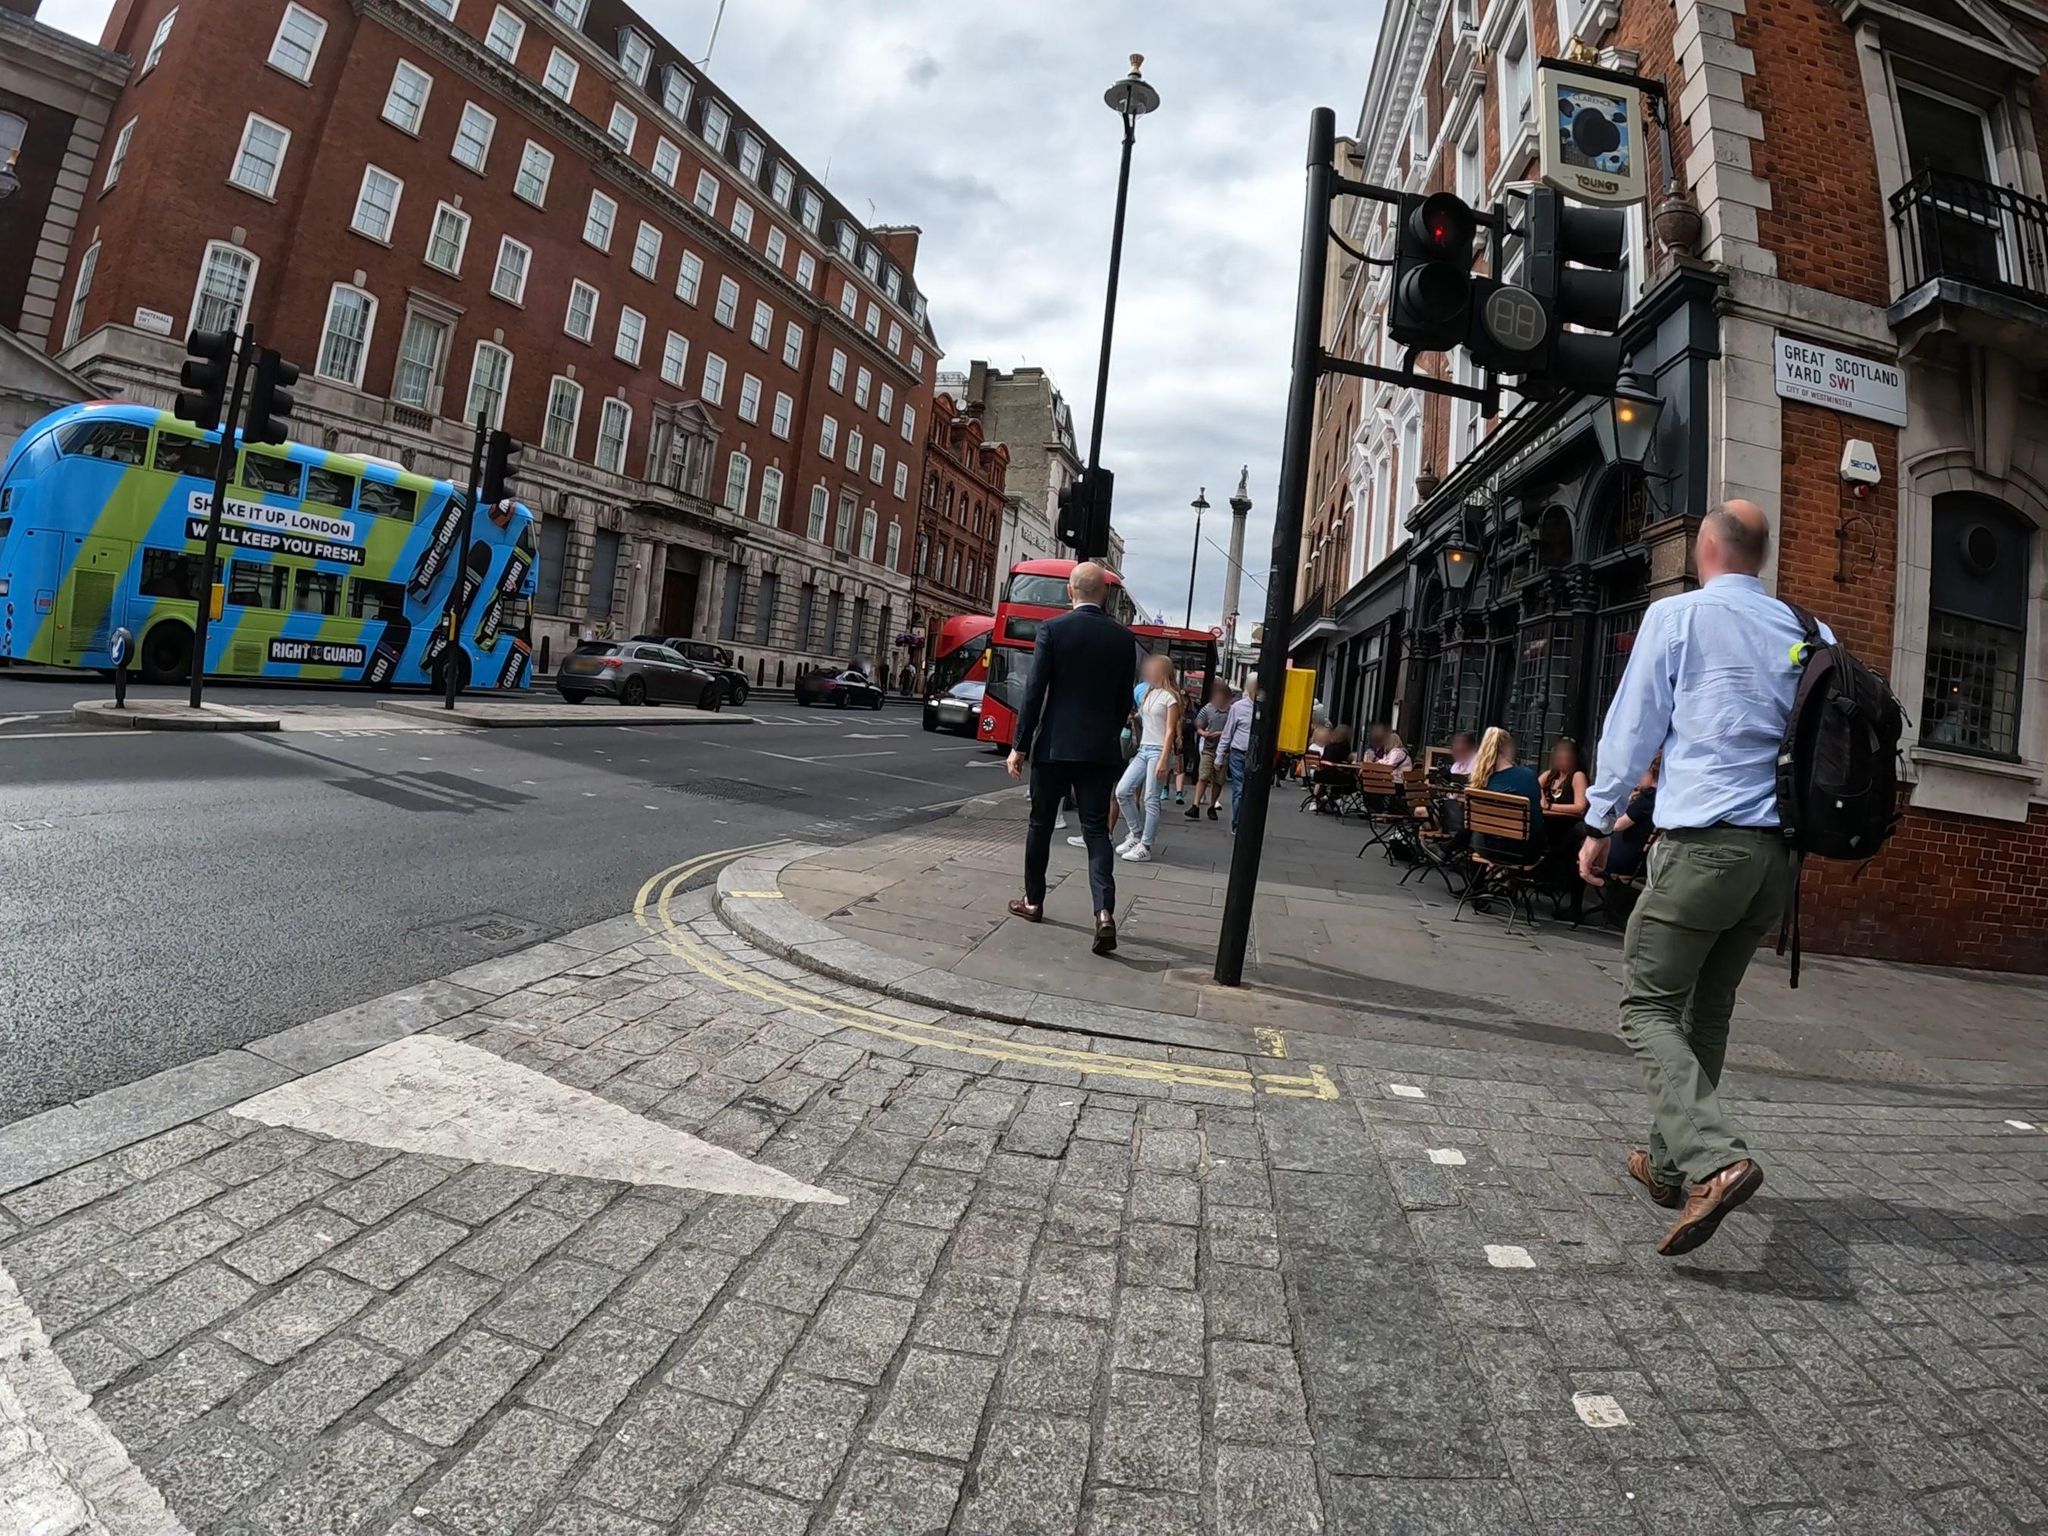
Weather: clear
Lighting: day
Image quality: good
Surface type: walking surface
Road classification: primary
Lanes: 2
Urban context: urban centre
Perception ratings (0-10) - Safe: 1.23, Lively: 5.99, Beautiful: 2.94, Boring: 6.81, Depressing: 4.42, Wealthy: 5.9